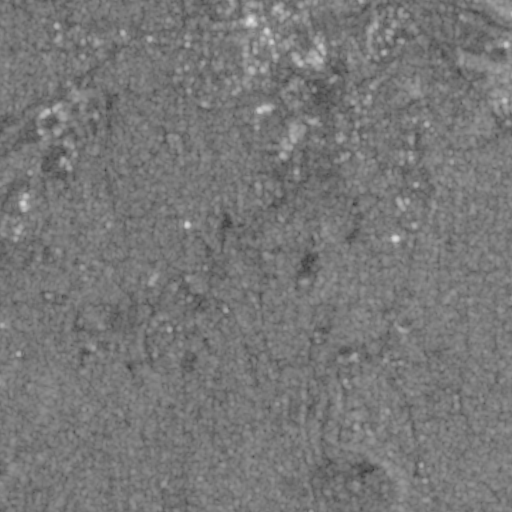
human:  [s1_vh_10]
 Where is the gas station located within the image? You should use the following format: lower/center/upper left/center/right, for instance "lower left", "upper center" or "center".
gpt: The gas station is located in the upper center of the image.
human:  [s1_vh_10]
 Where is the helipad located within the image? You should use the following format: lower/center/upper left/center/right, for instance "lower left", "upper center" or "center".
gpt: The helipad is located in the upper center of the image.
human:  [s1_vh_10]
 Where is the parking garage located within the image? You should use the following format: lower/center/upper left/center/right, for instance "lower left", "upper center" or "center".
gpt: The parking garage is located in the upper center of the image.
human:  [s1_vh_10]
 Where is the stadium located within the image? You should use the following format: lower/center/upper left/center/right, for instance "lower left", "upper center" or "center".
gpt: The stadium is located in the upper left of the image.
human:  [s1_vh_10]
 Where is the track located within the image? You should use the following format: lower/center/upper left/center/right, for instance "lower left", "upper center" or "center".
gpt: The track is located in the upper left of the image.
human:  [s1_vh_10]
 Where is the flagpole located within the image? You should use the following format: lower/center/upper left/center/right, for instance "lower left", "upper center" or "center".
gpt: The flagpole is located in the center left of the image.
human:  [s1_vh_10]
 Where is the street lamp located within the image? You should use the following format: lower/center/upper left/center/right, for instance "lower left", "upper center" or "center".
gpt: The street lamp is located in the upper left of the image.
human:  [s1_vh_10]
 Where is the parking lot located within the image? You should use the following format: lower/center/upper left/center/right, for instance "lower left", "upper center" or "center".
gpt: There is no parking lot in the image.

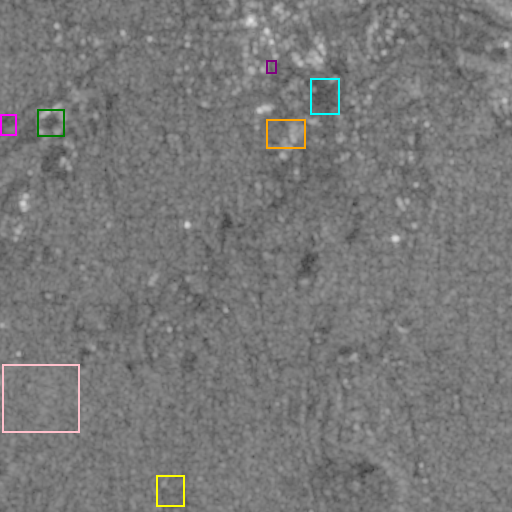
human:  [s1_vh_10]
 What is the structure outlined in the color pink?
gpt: The structure outlined in pink is a park.
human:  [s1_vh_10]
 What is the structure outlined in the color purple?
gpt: The structure outlined in purple is a parking garage.
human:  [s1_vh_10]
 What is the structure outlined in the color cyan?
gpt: The structure outlined in cyan is a parking lot.
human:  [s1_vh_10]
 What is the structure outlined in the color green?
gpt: The structure outlined in green is a stadium.
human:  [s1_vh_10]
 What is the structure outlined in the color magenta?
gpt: The structure outlined in magenta is a track.
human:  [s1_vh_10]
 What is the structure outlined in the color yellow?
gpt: The structure outlined in yellow is a building.
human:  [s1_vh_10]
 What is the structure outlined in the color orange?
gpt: The structure outlined in orange is a building.
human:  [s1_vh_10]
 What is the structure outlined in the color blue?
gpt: There is no blue outline.